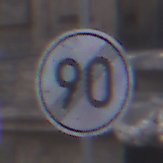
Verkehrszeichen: EndeGeschwindigkeit90
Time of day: SunriseSunset
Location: Outdoor (Urban)
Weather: PartlyCloudy
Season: NotSpecified
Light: Natural